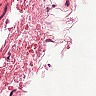
Metastatic tissue present: no